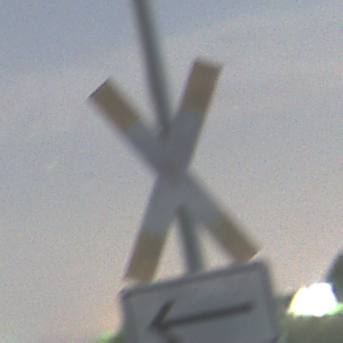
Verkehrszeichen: Andreaskreuz
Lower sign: RichtungsangabeDurchPfeile1
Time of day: Night
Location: Outdoor (Nature)
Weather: Overcast
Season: NotSpecified
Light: Artificial